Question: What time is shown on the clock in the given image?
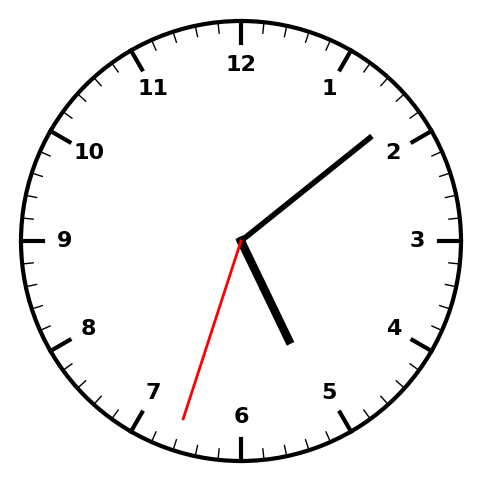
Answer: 05:08:33